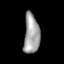
Tissue: skin
Cell type: Others
Senescence score: 0.7395
Nuclear area (px): 618
Mean DAPI intensity: 159.163